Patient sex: F
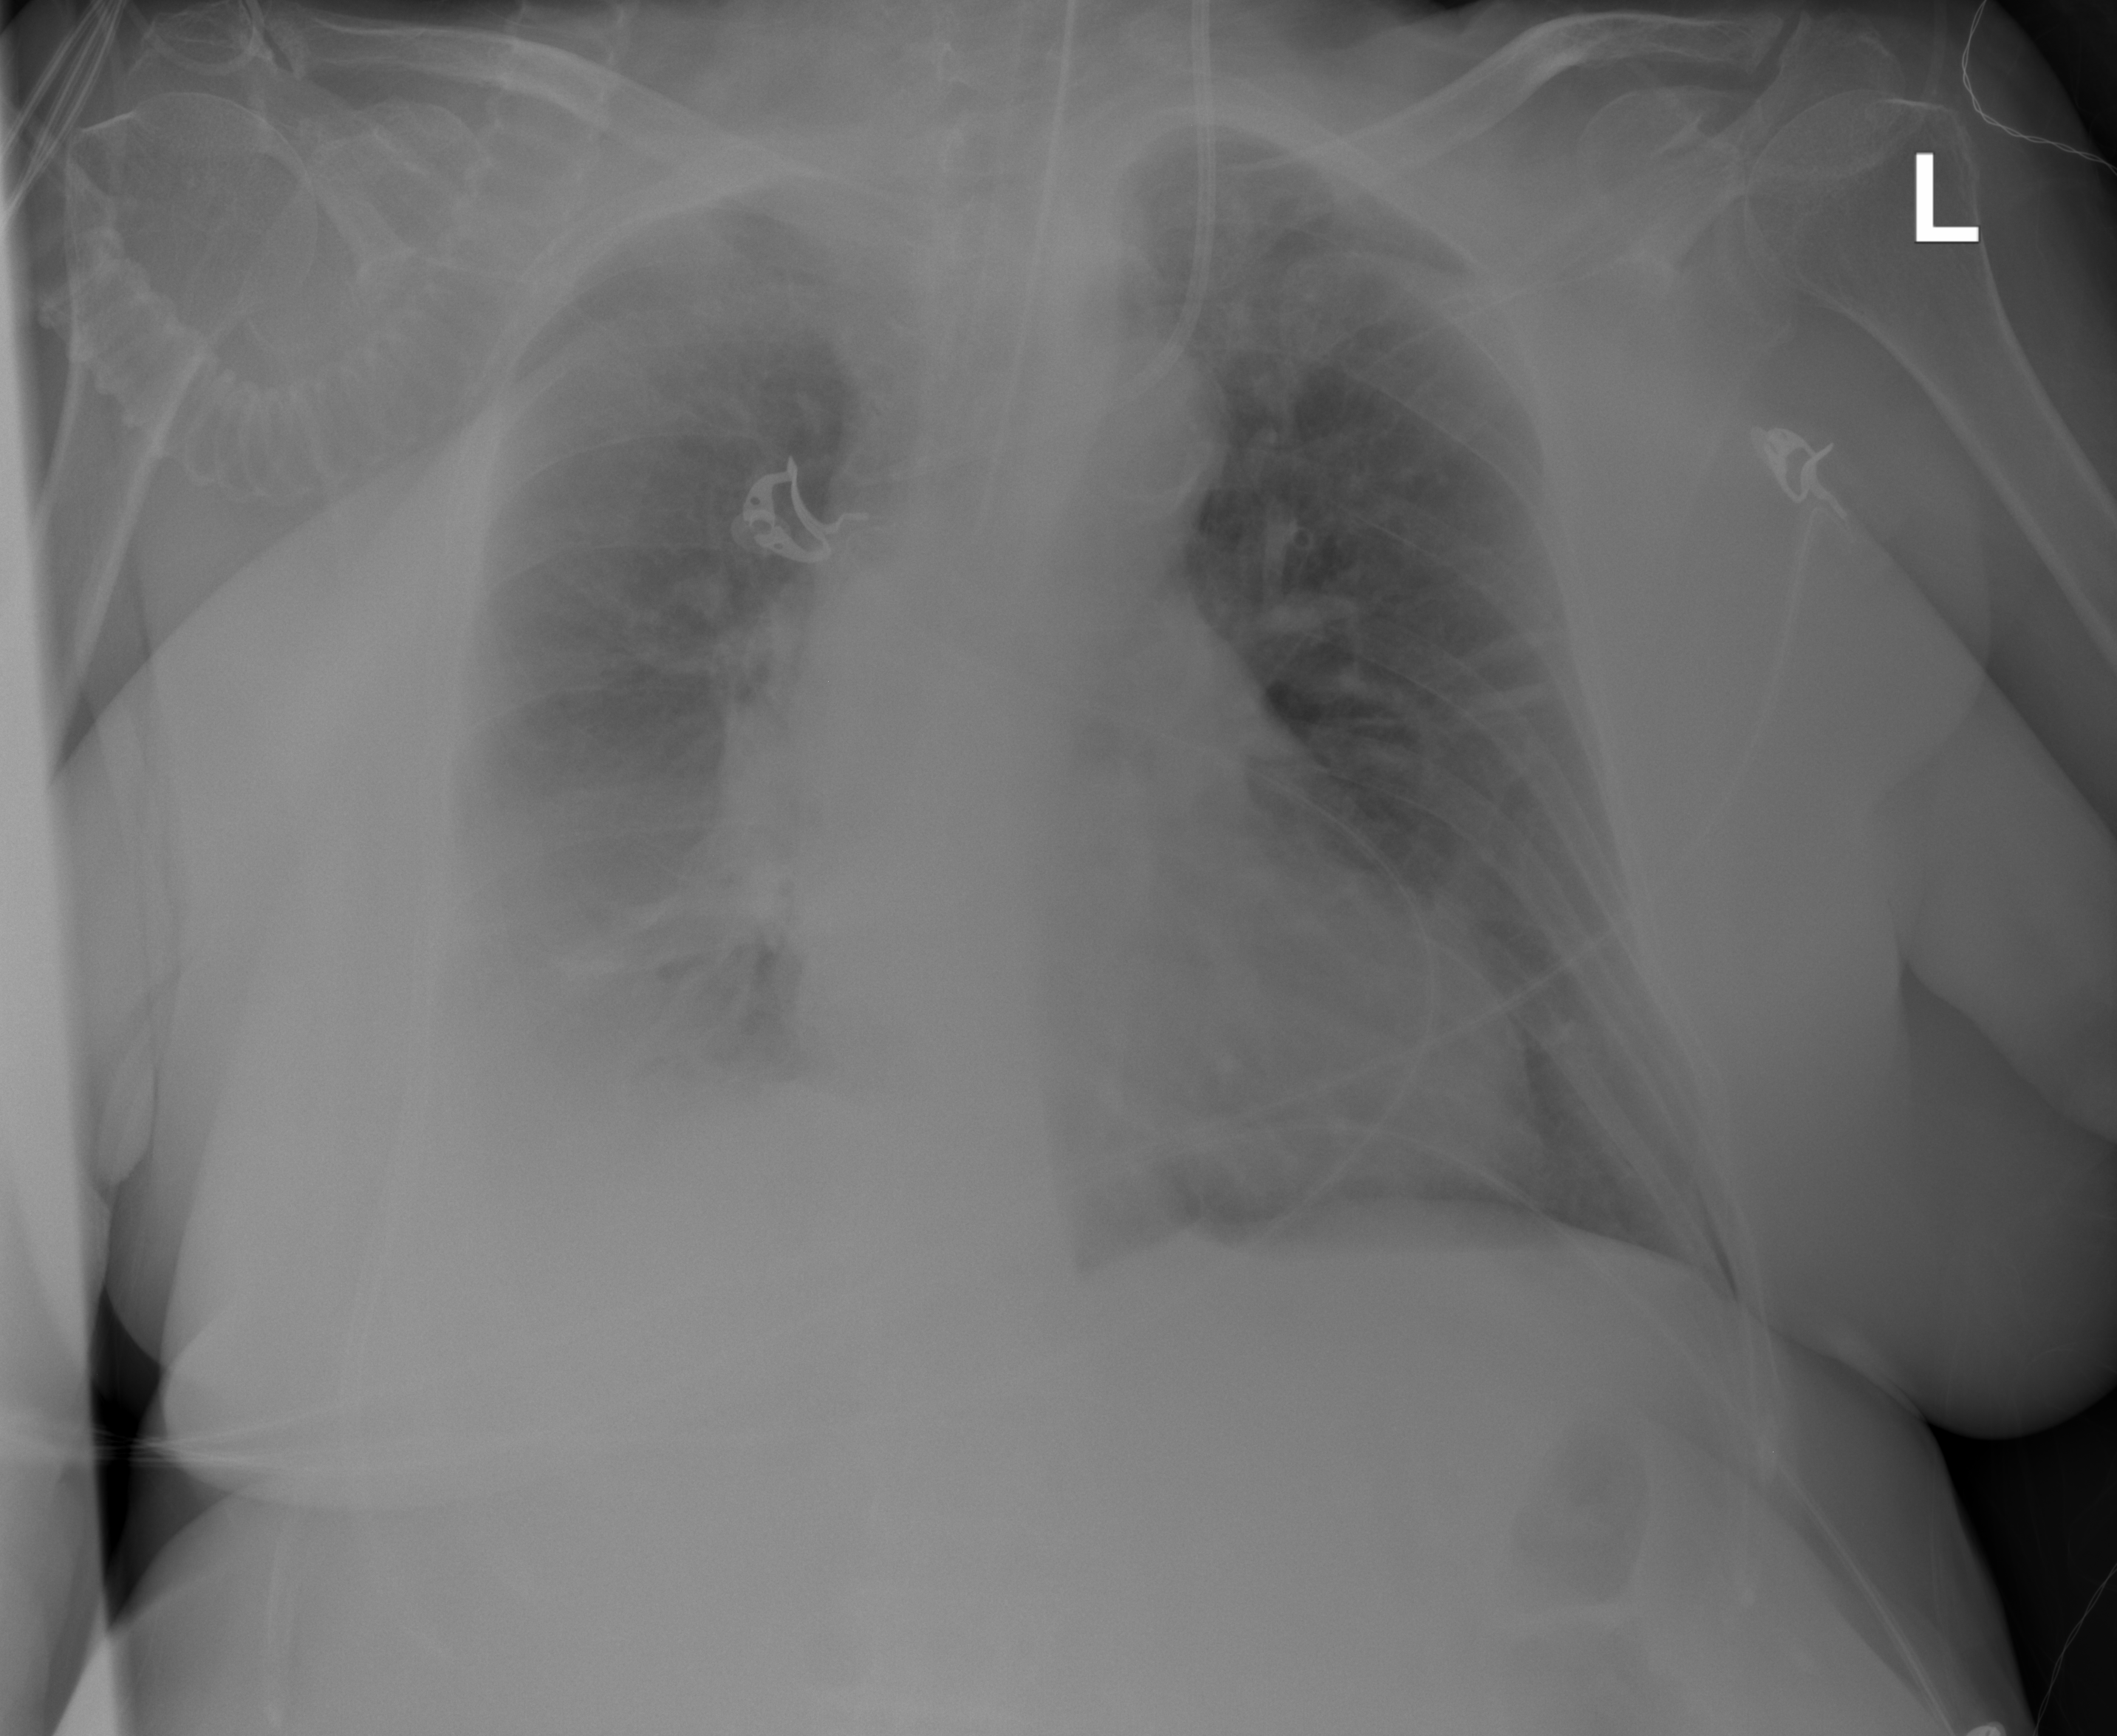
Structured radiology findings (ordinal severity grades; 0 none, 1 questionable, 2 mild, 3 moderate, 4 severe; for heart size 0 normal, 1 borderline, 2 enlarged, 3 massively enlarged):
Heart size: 0
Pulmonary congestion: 1
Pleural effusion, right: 2
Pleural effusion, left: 0
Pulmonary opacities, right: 0
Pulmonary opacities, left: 0
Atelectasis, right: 1
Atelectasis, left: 1